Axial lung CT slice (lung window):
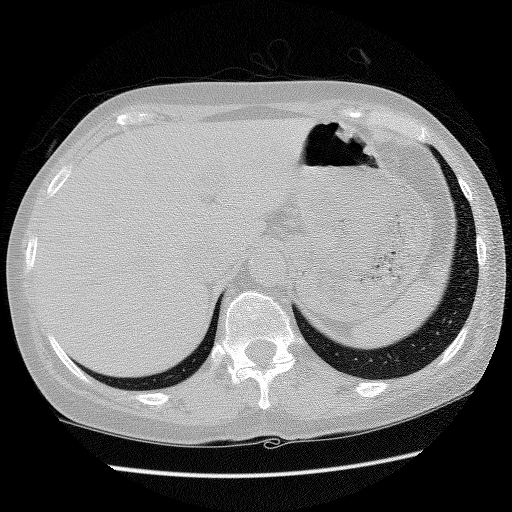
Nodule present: no